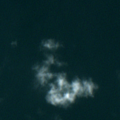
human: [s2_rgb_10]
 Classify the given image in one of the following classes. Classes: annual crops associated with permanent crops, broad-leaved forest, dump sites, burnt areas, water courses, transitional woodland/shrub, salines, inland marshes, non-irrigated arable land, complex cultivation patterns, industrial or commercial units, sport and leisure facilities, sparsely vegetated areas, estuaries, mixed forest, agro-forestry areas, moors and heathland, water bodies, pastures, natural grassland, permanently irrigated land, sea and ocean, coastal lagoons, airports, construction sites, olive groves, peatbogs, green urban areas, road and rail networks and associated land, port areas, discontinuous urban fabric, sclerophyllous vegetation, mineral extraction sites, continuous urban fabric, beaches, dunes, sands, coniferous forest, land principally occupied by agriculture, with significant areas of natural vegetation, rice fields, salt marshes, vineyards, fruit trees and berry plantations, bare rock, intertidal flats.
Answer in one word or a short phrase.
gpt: sea and ocean